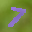
Label: 7